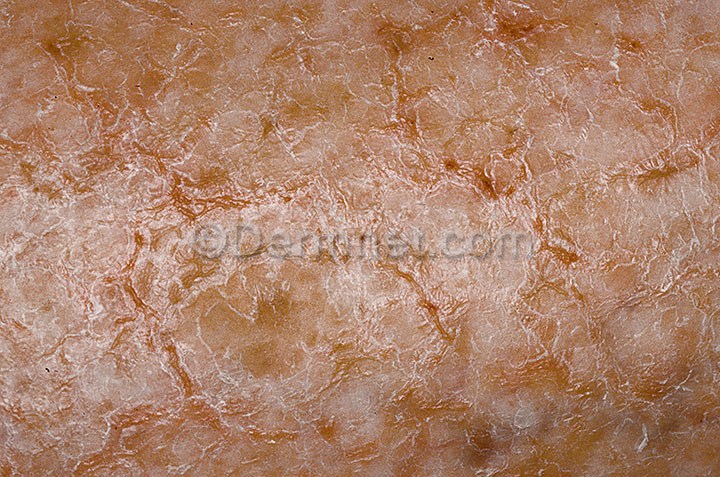
Disease: Eczema Photos